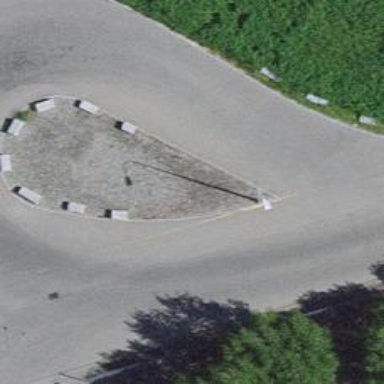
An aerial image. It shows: Block barrier.